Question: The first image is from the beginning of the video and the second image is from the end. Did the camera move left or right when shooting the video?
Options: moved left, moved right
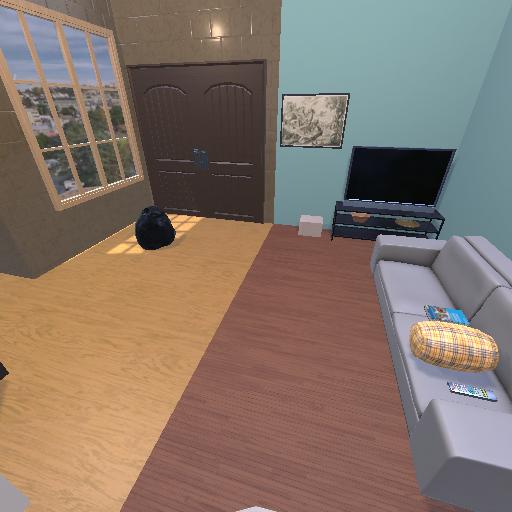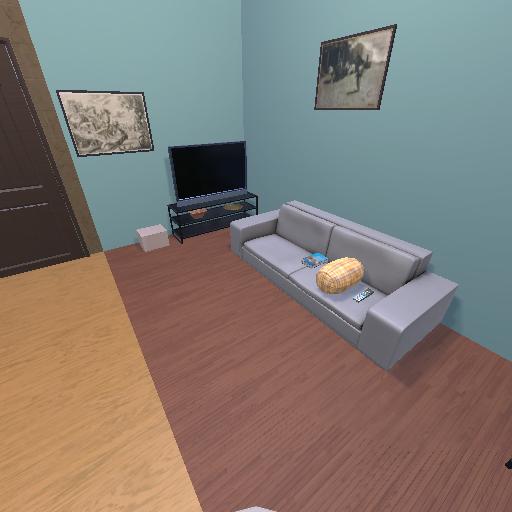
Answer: moved left